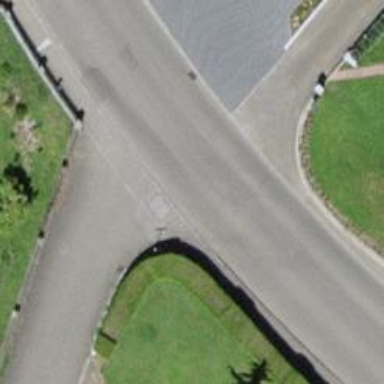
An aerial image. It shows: Secondary road.